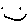
Label: smiley face